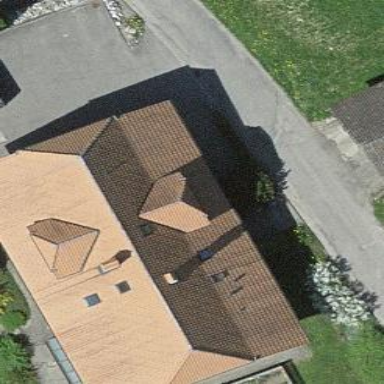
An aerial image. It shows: Residential building.